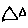
Label: triangle